Aerial crown-view tile of a tropical tree (Barro Colorado Island, Panama), acquired 20250915:
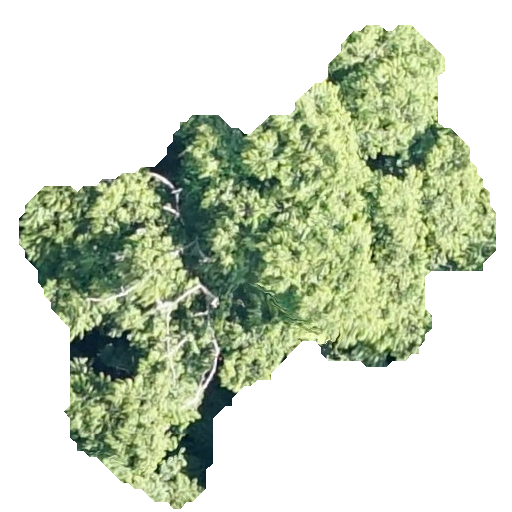
Species: Guazuma ulmifolia
GBIF accepted scientific name: Guazuma ulmifolia
Crown area: 173.62 m²